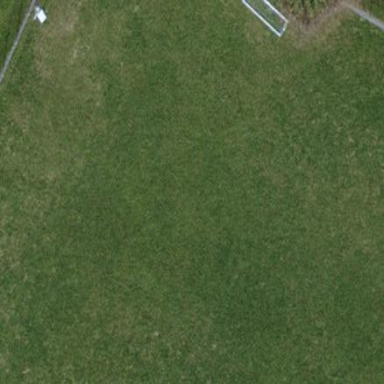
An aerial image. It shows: Soccer pitch for outdoor sports and leisure activities.